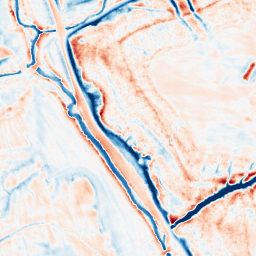
Category: edge_preserving
Decomposition family: anisotropic_diffusion
Decomposition parameters: iterations: 50
kappa: 100
gamma: 0.2
Upsampling method: bilinear
Upsampling parameters: scale: 8
Upsampling scale: 8